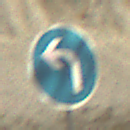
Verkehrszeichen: VorgeschriebeneFahrtrichtungLinks
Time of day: Midday
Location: Outdoor (Beach)
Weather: PartlyCloudy
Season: NotSpecified
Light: Natural